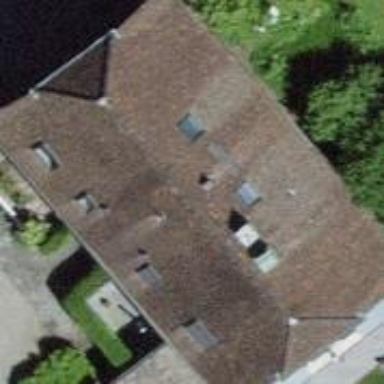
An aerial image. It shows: Building with half-hipped roof shape.